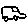
Label: car